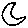
Label: moon